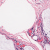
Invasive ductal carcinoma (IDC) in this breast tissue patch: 1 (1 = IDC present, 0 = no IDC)